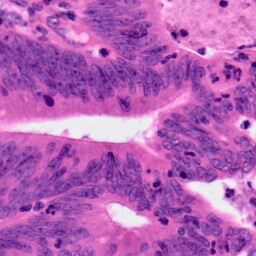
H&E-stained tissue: Colon